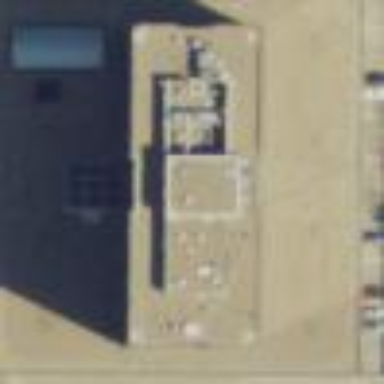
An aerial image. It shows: Commercial building which is hotel.